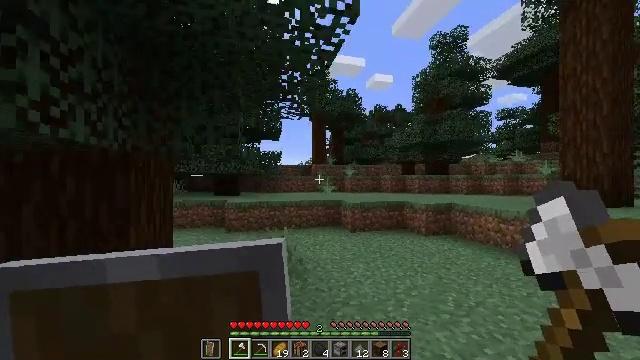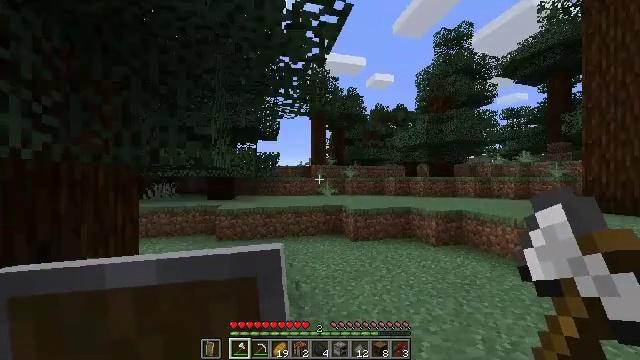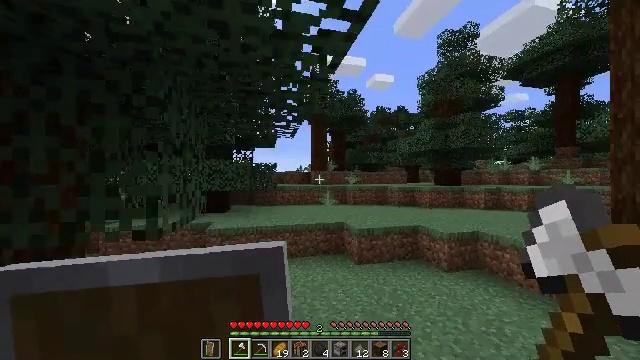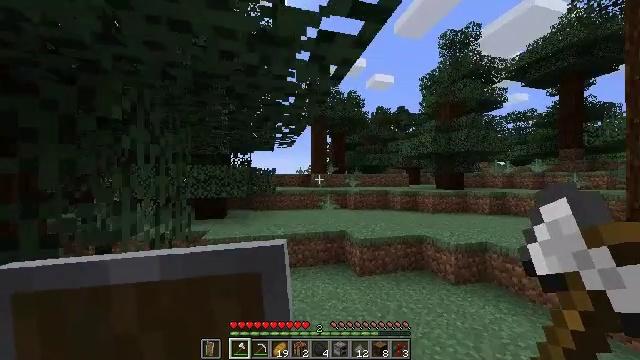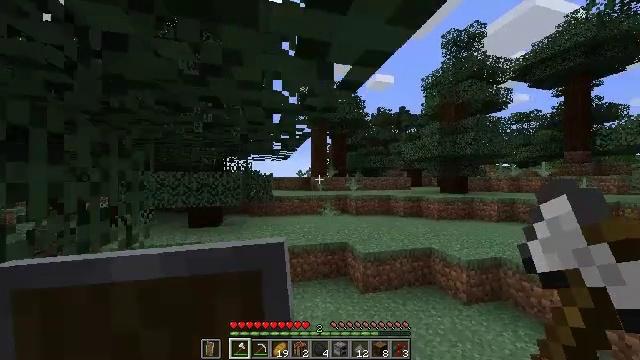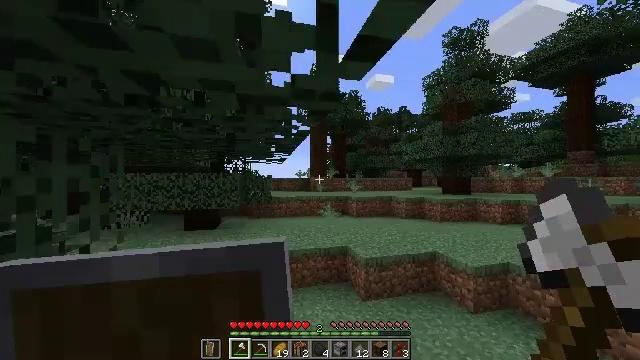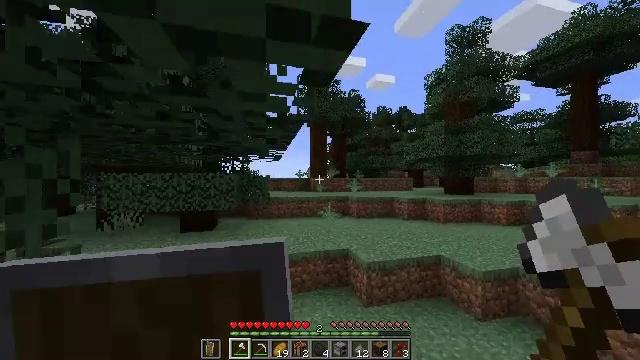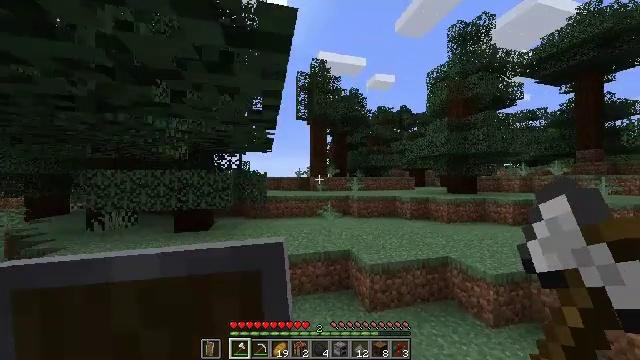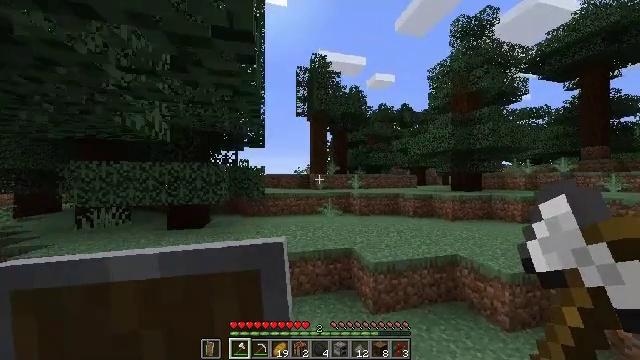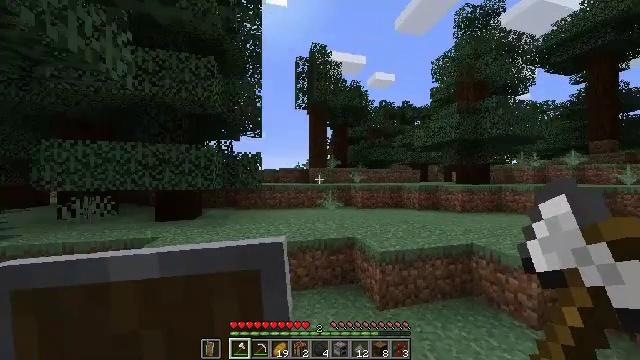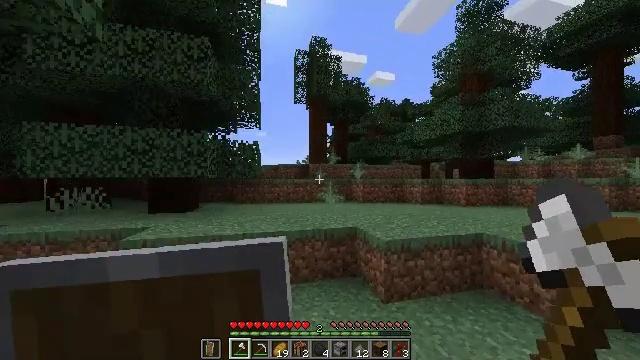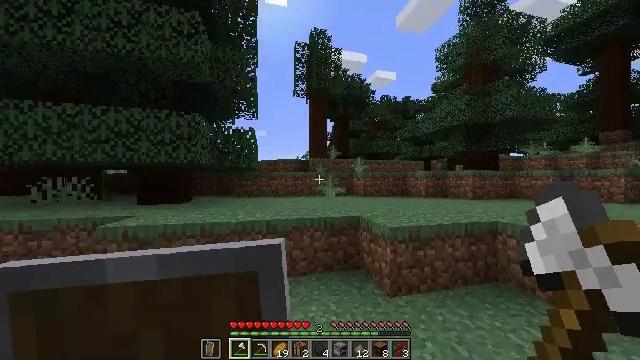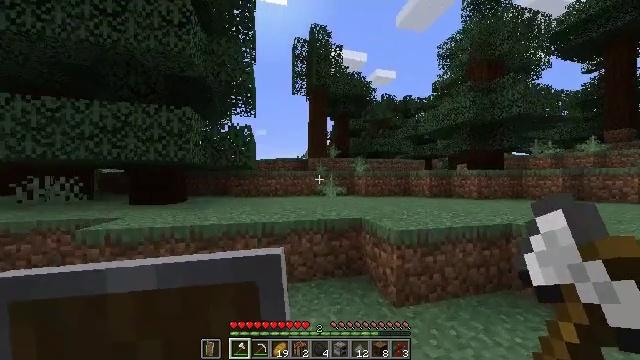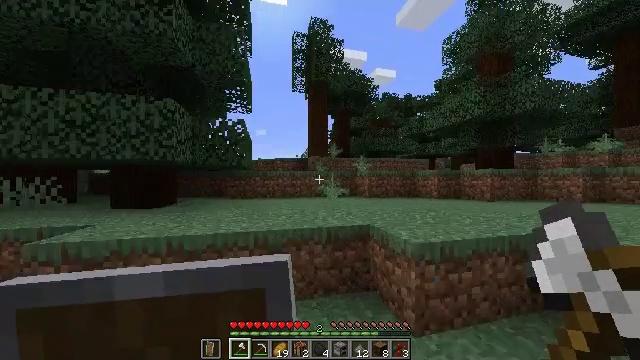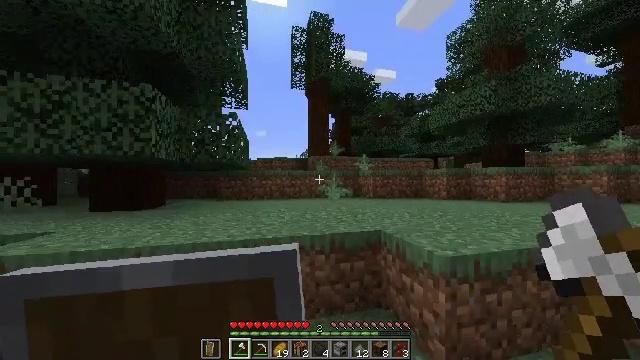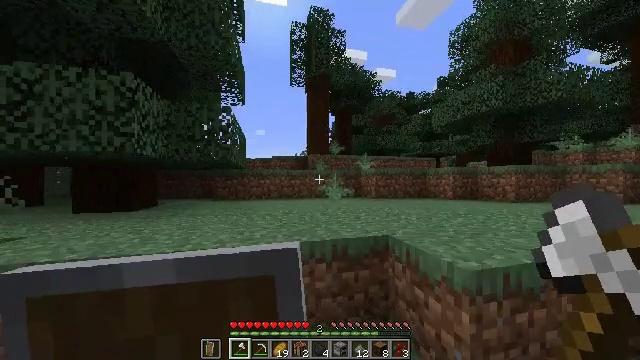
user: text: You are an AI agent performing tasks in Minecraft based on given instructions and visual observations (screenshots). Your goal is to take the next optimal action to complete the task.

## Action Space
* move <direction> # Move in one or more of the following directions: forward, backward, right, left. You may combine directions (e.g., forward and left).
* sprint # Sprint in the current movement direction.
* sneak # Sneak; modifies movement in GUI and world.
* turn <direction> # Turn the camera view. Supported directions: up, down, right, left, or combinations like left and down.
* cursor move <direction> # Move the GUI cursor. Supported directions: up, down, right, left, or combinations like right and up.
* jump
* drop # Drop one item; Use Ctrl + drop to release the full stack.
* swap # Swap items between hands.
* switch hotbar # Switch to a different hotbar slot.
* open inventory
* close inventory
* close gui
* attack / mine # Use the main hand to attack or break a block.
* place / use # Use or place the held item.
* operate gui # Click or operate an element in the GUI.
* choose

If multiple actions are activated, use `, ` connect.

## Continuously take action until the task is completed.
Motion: motion action
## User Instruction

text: Take down the purple bed.
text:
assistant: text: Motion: move forward, sprint, jump
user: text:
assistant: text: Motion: move forward, sprint, jump
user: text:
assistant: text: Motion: move forward, sprint, jump
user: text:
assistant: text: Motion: move forward, sprint, jump
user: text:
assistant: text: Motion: move forward, sprint, jump
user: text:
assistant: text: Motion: move forward, sprint, jump
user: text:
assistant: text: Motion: move forward, sprint, jump
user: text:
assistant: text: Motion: move forward, sprint, jump
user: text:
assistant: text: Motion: move forward, sprint, jump
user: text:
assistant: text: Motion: move forward, sprint
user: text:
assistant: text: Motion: move forward, sprint
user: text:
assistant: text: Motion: move forward, sprint
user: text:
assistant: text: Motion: move forward, sprint
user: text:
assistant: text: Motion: move forward, sprint
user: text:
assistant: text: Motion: move forward, sprint
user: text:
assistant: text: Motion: move forward, sprint, turn left
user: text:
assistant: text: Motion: move forward, sprint, turn left and down
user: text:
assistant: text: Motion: move forward, sprint, turn left, jump
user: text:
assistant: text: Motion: move forward, sprint, jump
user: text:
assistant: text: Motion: move forward, sprint, jump
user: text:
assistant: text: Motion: move forward, sprint, jump
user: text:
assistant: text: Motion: move forward, sprint, jump
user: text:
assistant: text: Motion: move forward, sprint, jump
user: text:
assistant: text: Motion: move forward, sprint
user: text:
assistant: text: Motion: move forward, sprint
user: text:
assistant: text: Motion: move forward, sprint
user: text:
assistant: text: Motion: move forward, sprint
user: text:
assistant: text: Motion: move forward, sprint
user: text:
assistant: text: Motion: move forward, sprint
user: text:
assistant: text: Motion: move forward, sprint